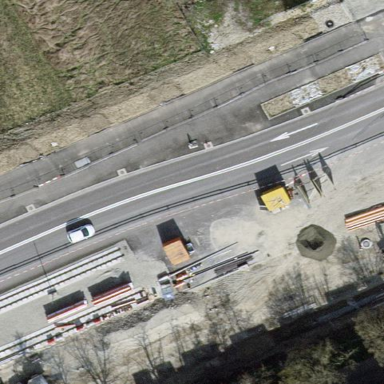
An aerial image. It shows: Concrete platform with shelter for public transport. This platform is for trams and railways.